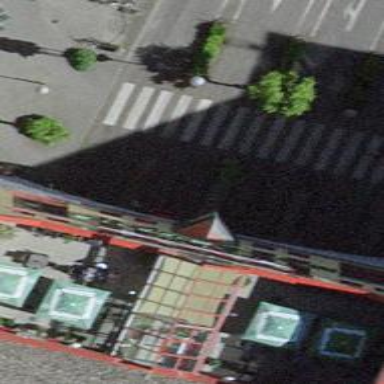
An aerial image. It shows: Entrance to multi-storey parking facility.